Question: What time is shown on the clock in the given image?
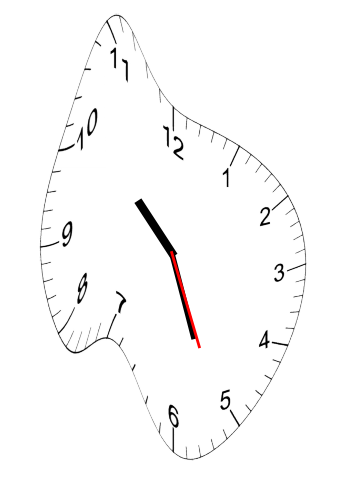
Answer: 10:26:26